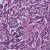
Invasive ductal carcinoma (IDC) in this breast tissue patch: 1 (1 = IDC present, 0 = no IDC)